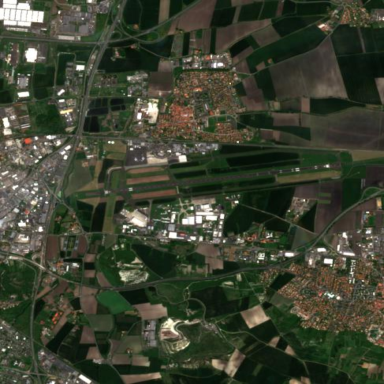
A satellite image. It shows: International aerodrome with airport.